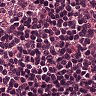
Metastatic tissue present: no